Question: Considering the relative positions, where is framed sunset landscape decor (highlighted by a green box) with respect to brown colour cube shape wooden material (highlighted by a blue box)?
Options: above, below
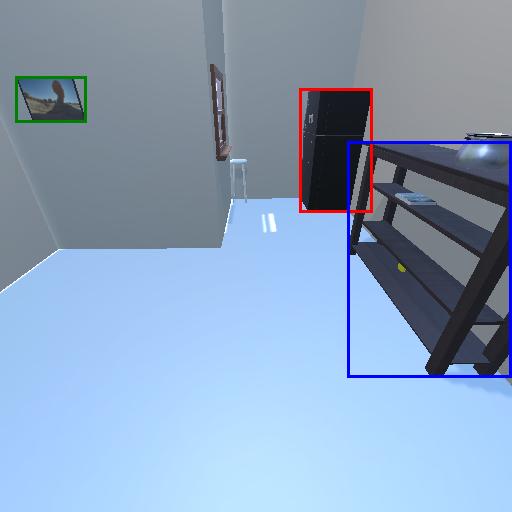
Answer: above